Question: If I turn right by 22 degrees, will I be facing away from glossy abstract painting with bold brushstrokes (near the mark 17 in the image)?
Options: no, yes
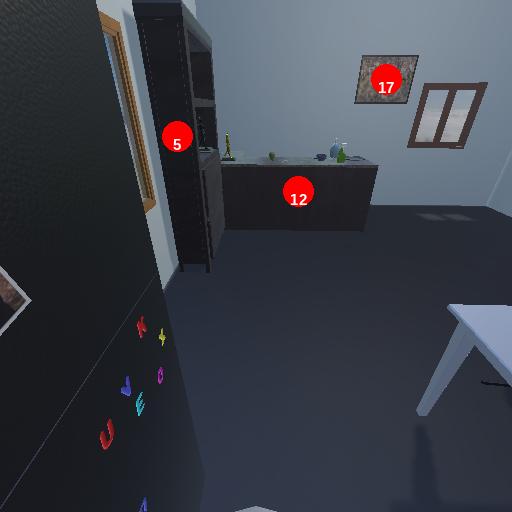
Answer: no